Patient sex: M
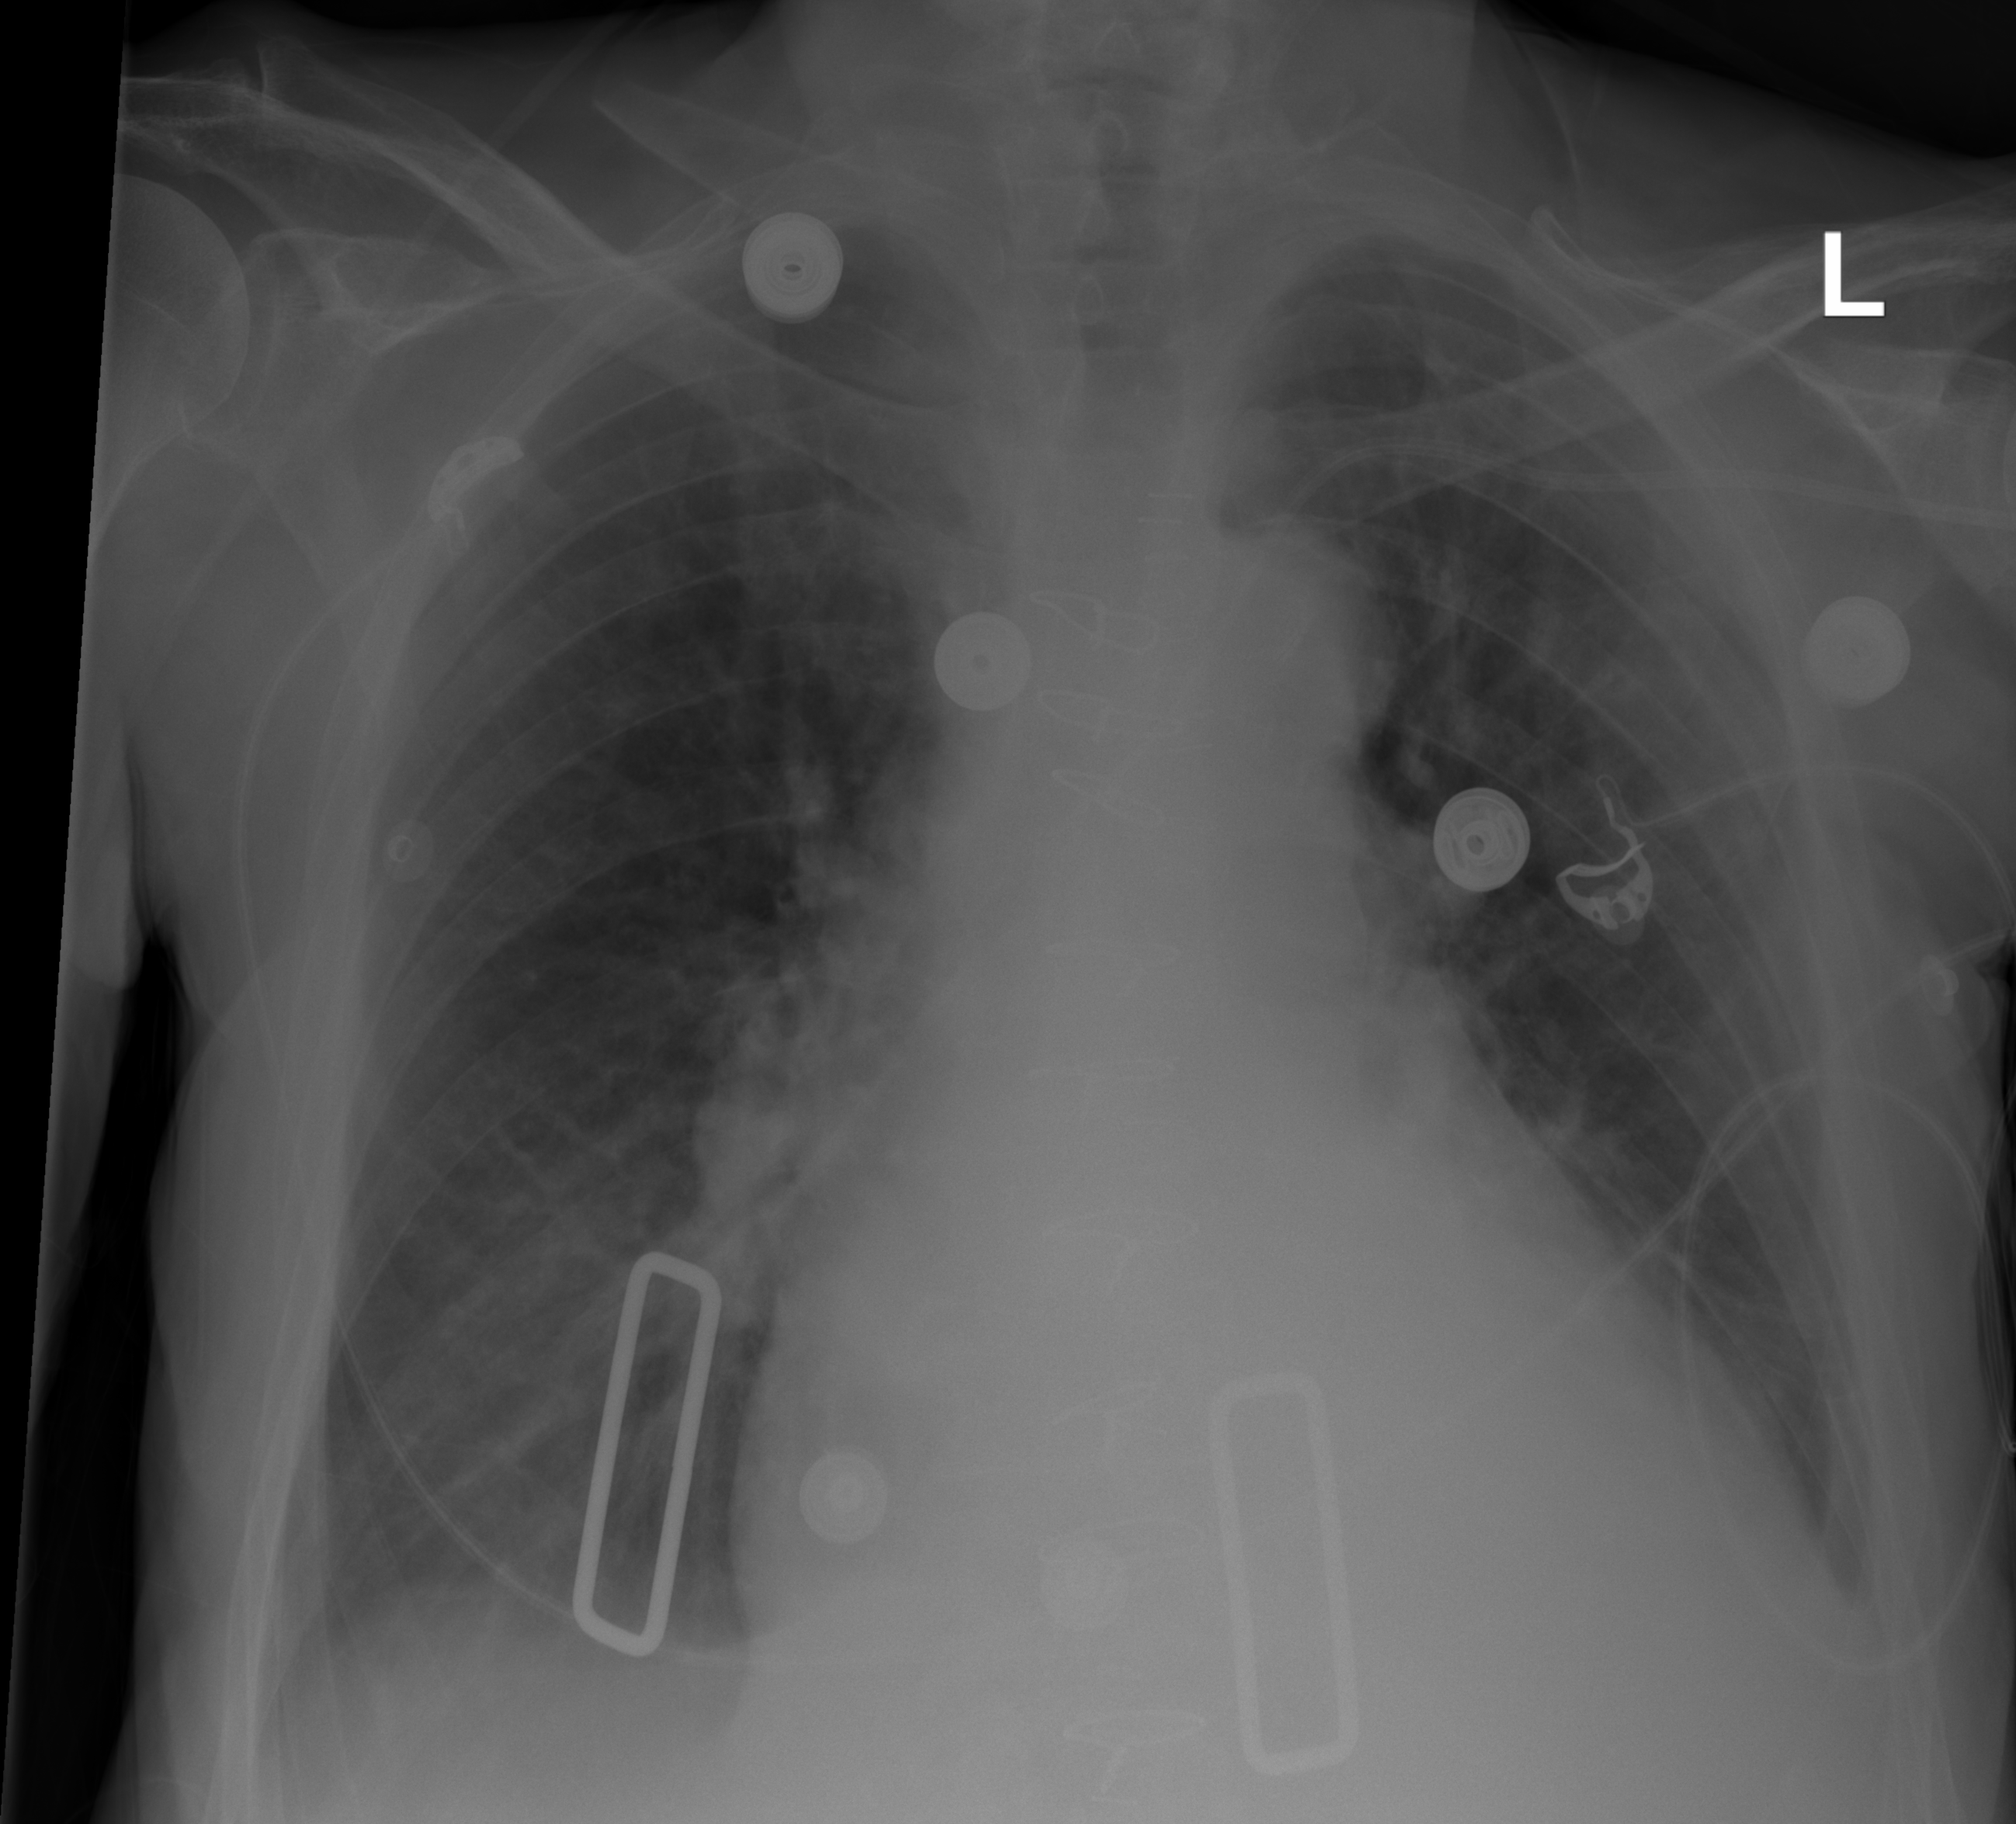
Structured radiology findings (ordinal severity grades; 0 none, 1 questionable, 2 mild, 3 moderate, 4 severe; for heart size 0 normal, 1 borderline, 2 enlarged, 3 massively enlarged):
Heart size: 2
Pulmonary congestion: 0
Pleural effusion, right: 2
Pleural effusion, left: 0
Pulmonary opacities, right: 0
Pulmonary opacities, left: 2
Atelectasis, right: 0
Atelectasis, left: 0